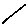
Label: line